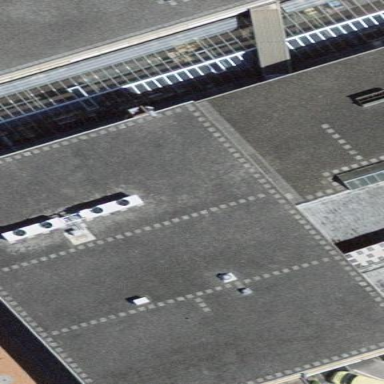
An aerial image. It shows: Industrial building with flat gray roof. The building is olive in color.